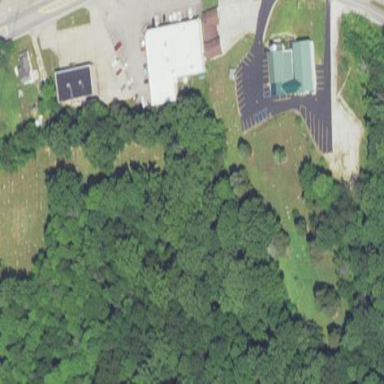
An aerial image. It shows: Cemetery.